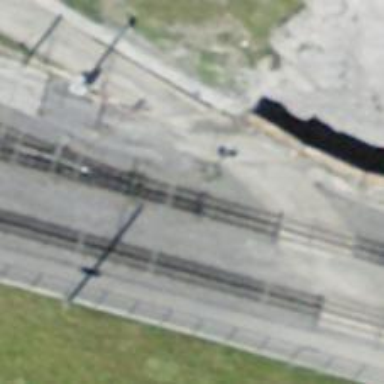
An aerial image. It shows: Railway switch.